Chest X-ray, PA view. Patient: 69 years old, sex F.
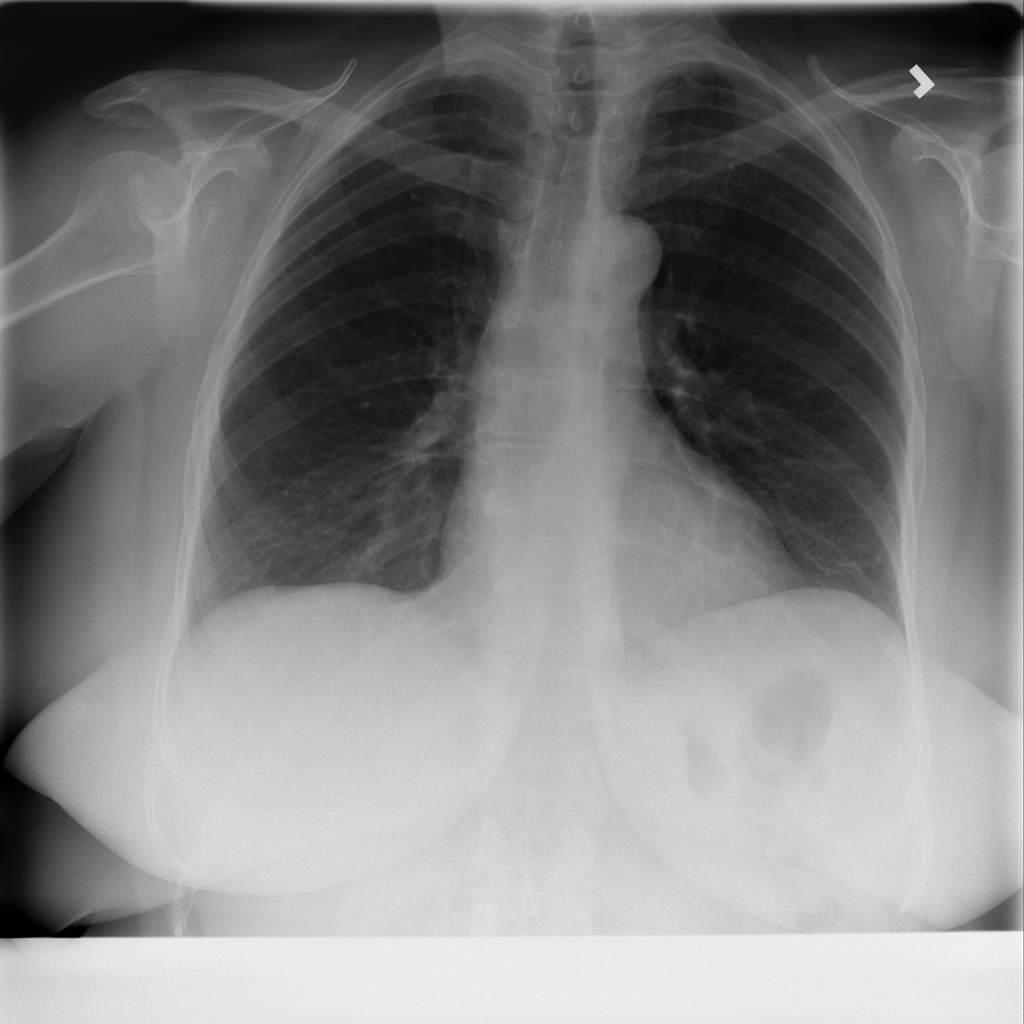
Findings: No Finding